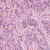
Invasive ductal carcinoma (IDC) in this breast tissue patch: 1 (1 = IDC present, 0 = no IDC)